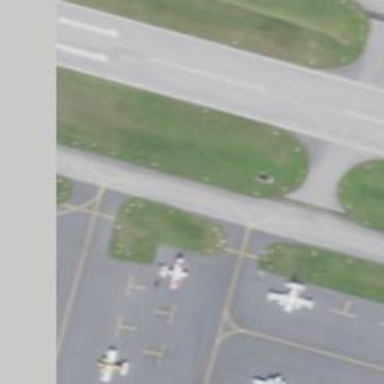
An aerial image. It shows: View of taxiway at the airport.